Question: I have just discovered a problem on my shoping cart page and am unsure of the best way to deal with this.
I am using Twitter Bootstrap and have been working on the quantity fields in the shopping basket. When a user increases (via click) the amount, it automatically updates the cart information.
Now while testing this I mistakenly dragged my mouse over the quantity field and I noticed that the value increases if I slide over it, or if I use the arrow keys... and obviously my current jquery function does not pick up on this:
Here is the current code:
'''
$('.product-quantity').on('click','.input-group',function(){
//Do stuff
}
'''
So my question is this, what would be a better way to deal with the changing quantity field so that no matter what method is used to update the value, it triggers the function?

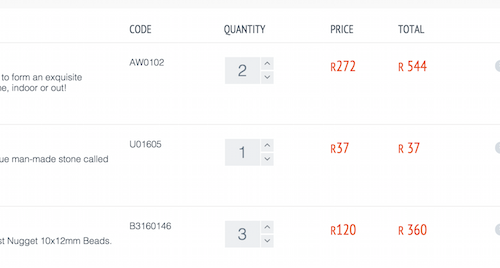
Answer: Use the onchange event :
'''
$('.product-quantity').on('change','.input-group',function(){
//Do stuff
}
'''
<URL>